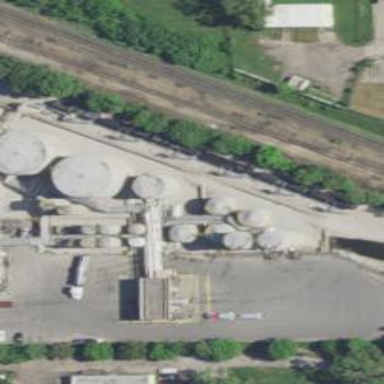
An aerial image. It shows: Silo.